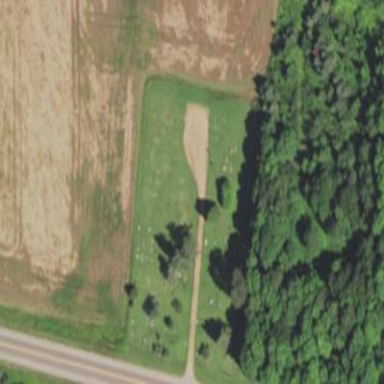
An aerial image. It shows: Cemetery.